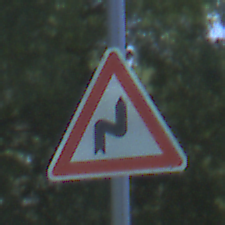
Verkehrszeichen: DoppelkurveRechts
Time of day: Midday
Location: Outdoor (Nature)
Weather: Clear
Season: Summer
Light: Natural